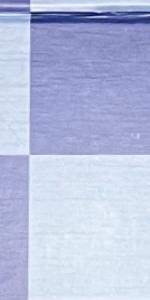
Label: Empty